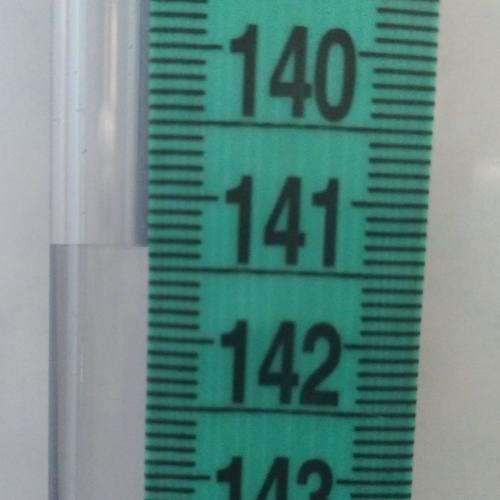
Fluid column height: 141.3 cm